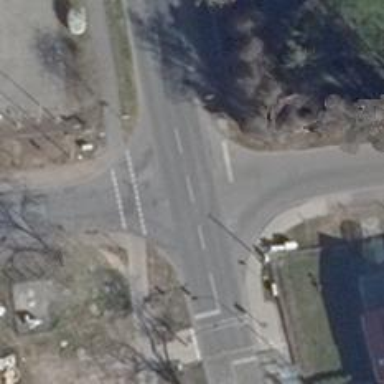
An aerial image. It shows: Secondary road with asphalt surface.